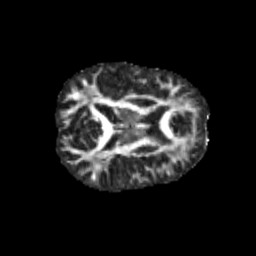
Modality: FA
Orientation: axial
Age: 13
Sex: female
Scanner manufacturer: siemens
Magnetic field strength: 3 T
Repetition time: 3.8 s
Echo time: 0.07 s